Question: I am creating my own IME for device. What I need to add is a TextBox above keyboardView as shown in below image. Although I am able to display it as shown in below image but I am unable to write text into it.

I am extending keyboard view and below is the layout structure
'''
<LinearLayout
xmlns:android="http://schemas.android.com/apk/res/android"
android:id="@+id/wrapper"
android:layout_height="wrap_content" android:orientation="vertical"
android:layout_width="fill_parent" android:background="@color/background" >
<TextView android:textAppearance="?android:attr/textAppearanceMedium" android:layout_height="wrap_content" android:id="@+id/txtTest" android:layout_width="fill_parent" android:text="Test" ></TextView>
<EditText android:inputType="text" android:id="@+id/edtTest" android:layout_height="wrap_content" android:layout_width="fill_parent"></EditText>
<com.keyboard.CustomKeyboardView
xmlns:android="http://schemas.android.com/apk/res/android"
android:id="@+id/keyboard"
android:layout_alignParentBottom="true"
android:layout_width="fill_parent" android:layout_height="wrap_content"
android:keyTextSize="15sp"
/>
</LinearLayout>
'''
public class CustomKeyboardView extends KeyboardView {
'''
static final int KEYCODE_OPTIONS = -100;
private TextView mResultText;
public CustomKeyboardView (Context context, AttributeSet attrs) {
super(context, attrs);
}
public CustomKeyboardView(Context context, AttributeSet attrs, int defStyle) {
super(context, attrs, defStyle);
}
@Override
protected boolean onLongPress(Key key) {
if (key.codes[0] == Keyboard.KEYCODE_CANCEL) {
getOnKeyboardActionListener().onKey(KEYCODE_OPTIONS, null);
return true;
} else {
return super.onLongPress(key);
}
}
'''
Thanks,
Nil
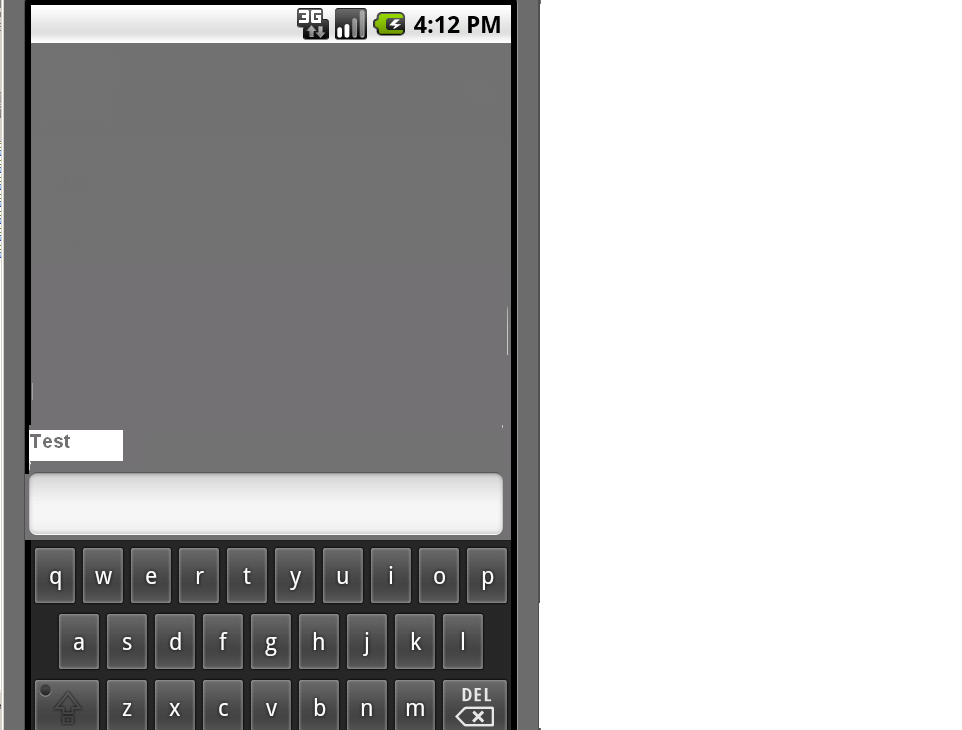
Answer: You can capture your softkeyboard events and transmit them to your own widgets by implementing <URL>.
In your 'Inputmethodservice.onKey()' Method, you should try to transmit the event to your InputView subviews like this:
'''
public class mySoftKeyboard
extends InputMethodService
implements KeyboardView.OnKeyboardActionListener {
// Implementation of KeyboardViewListener inside your InputMethodService
public void onKey(int primaryCode, int[] keyCodes) {
//assuming your inputview is in private variable mInputView
//and contains public members txtTst and edtTst views
//(arrange for this in your InputView.onCreate)
//Here, we just transmit the onKey code to View.onKeyDown/Up and let views draw themselves
sendKey( mInputView.txtTst , primaryCode ); // send this to your TextView
sendKey( mInputView.edtTst , primaryCode ); // also send to your EditText
}
/**
* Helper to send a character to the editor as raw key events.
*/
private void sendKey(View v, int keyCode) {
v.onKeyDown(keyCode,new KeyEvent(KeyEvent.ACTION_DOWN, keyCode));
v.onKeyUp (keyCode,new KeyEvent(KeyEvent.ACTION_UP, keyCode));
}
//other interface function, no need to implement
public void onText(CharSequence text){}
public void swipeRight() {}
public void swipeLeft() {}
public void swipeDown() {}
public void swipeUp() {}
public void onPress(int primaryCode) {}
public void onRelease(int primaryCode) {}
}
'''
---
To answer your comment about the difference between glyph and keycode, here's a code snippet that can help you:
'''
//This snippet tries to translate the glyph 'primaryCode' into key events
//retrieve the keycharacter map from a keyEvent (build yourself a default event if needed)
KeyCharacterMap myMap=KeyCharacterMap.load(event.getDeviceId());
//event list to reproduce glyph
KeyEvent evs[]=null;
//put the primariCode into an array
char chars[]=new char[1];
chars[0]=primaryCode;
// retrieve the key events that could have produced this glyph
evs=myMap.getEvents(chars);
if (evs != null){
// we can reproduce this glyph with this key event array
for (int i=0; i< evs.length;i++) mySendKeyMethodHelper(evs[i]);
}
else { /* could not find a way to reproduce this glyph */ }
'''